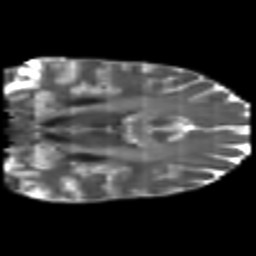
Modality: T2w
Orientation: coronal
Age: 35
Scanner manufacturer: philips
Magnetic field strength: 3 T
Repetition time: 8.6 s
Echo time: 0.127 s